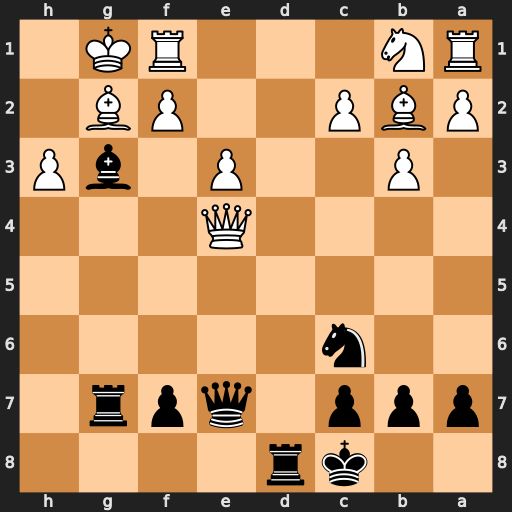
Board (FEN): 2kr4/ppp1qpr1/2n5/8/4Q3/1P2P1bP/PBP2PB1/RN3RK1
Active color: b
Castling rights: -
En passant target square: -
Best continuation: Qxe4 Bxe4 Be5+ Kh1 Bxb2